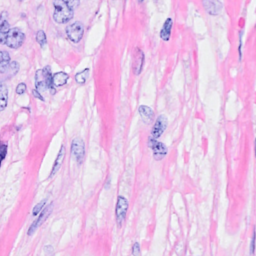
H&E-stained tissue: Breast